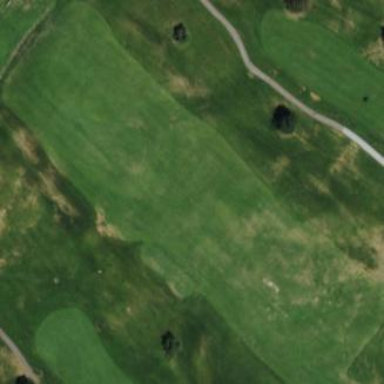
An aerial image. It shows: Grassy area designated for driving range golf.